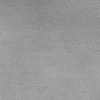
Atmospheric dust classification: dusty